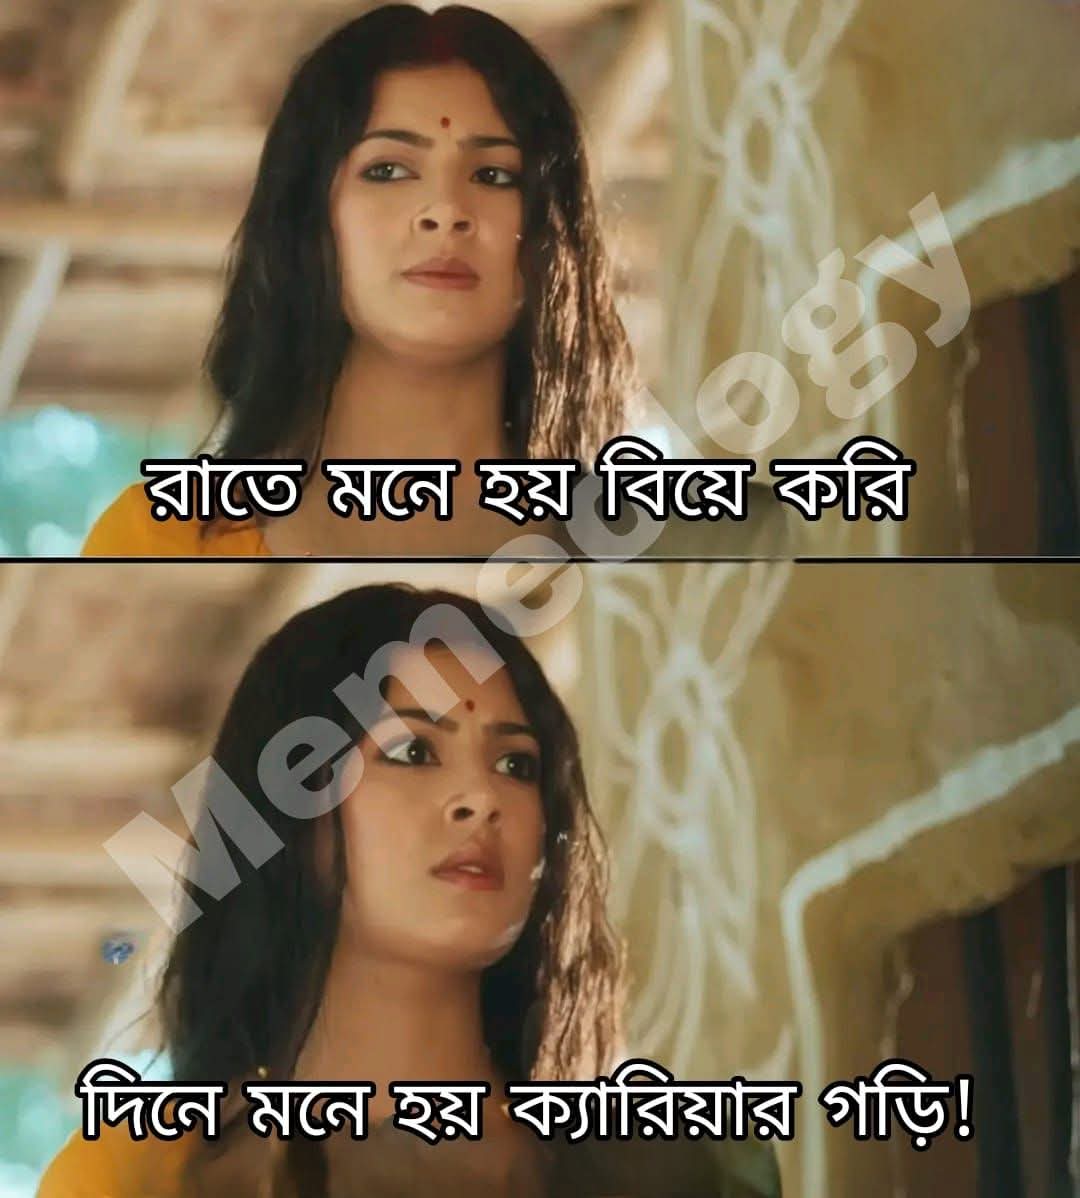
Text: রাতে মনে হয় বিয়ে করি
দিনে মনে হয় ক্যারিয়ার গড়ি!
Label: Non Hate